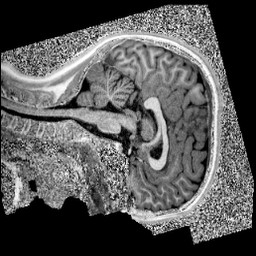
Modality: UNIT1
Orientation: sagittal
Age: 12
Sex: female
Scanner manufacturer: siemens
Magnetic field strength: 3 T
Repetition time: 4 s
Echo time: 0.00299 s